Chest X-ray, PA view. Patient: 8 years old, sex F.
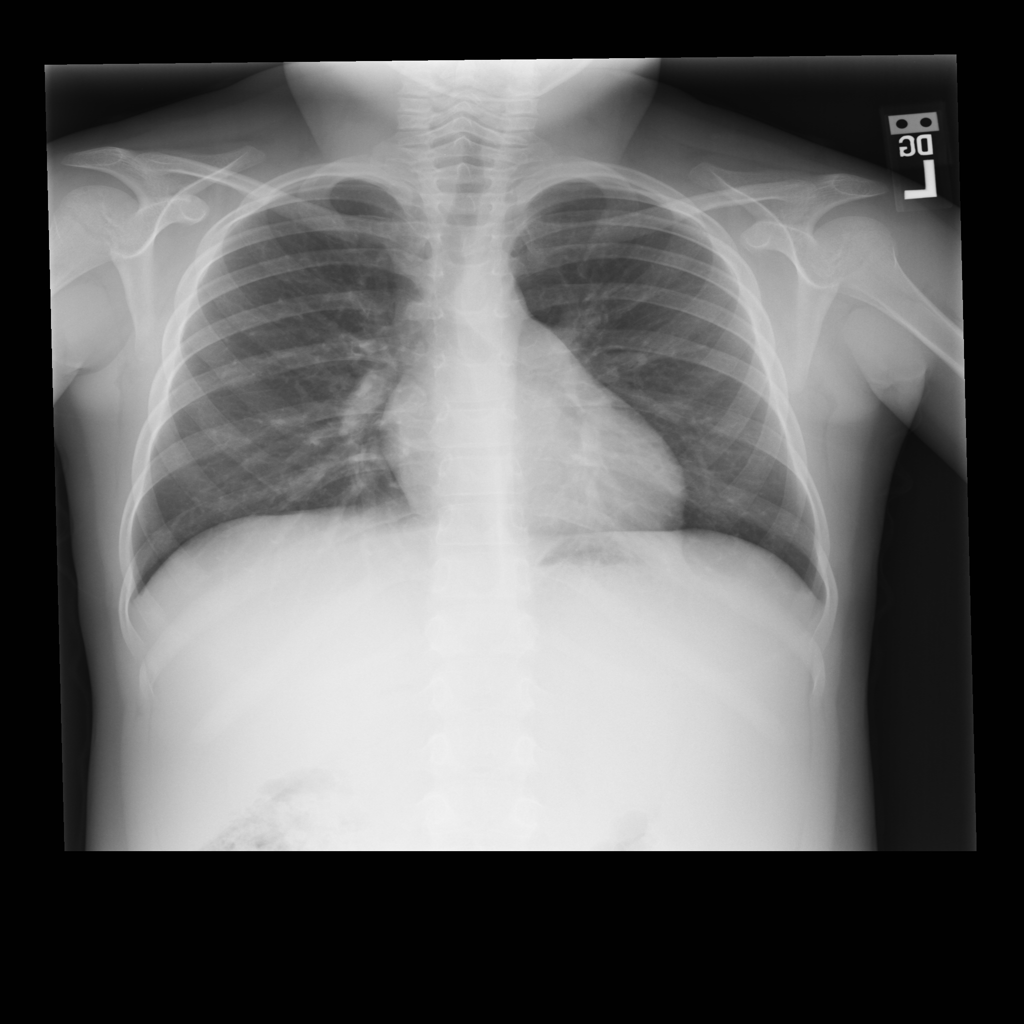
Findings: No Finding